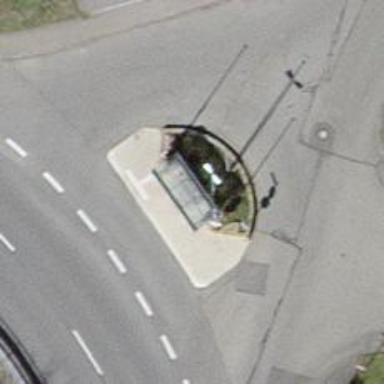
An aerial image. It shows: Bus stop with sheltered platform for public transport.